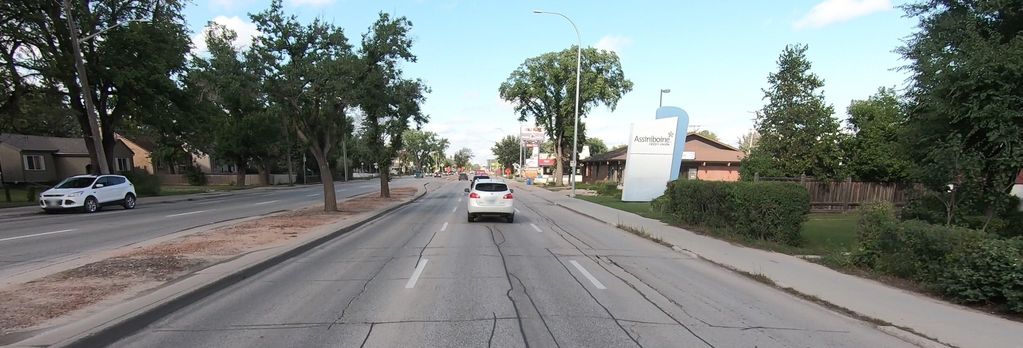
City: winnipeg